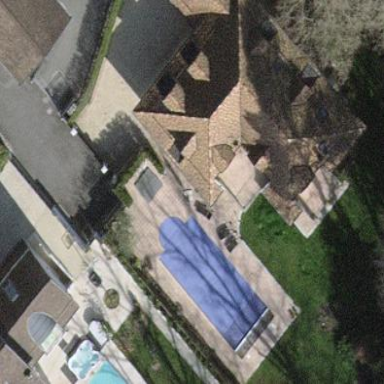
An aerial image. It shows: Swimming pool located in leisure land.